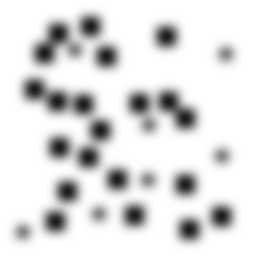
Squares: 21
Triangles: 0
Stars: 7
Total shapes: 28